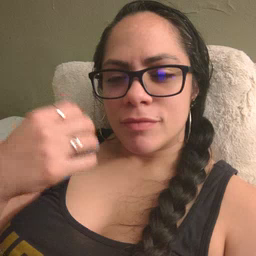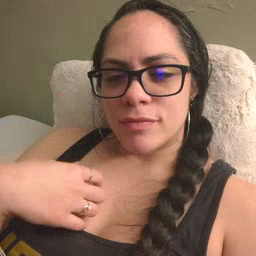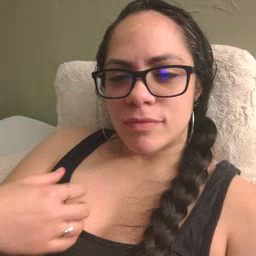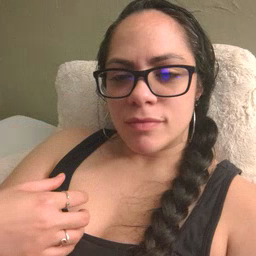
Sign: pajamas